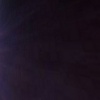
Label: space